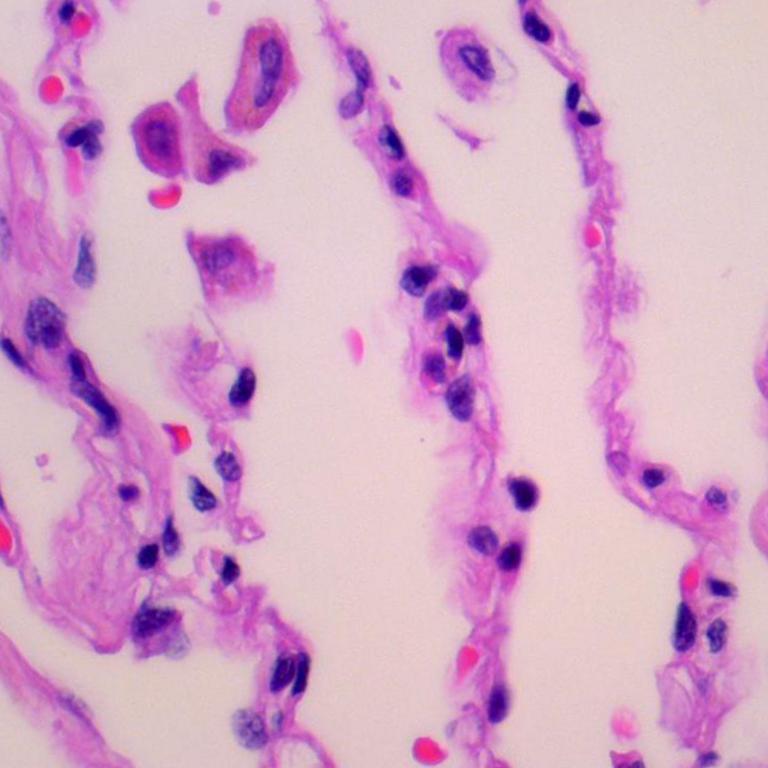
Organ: lung
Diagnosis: benign